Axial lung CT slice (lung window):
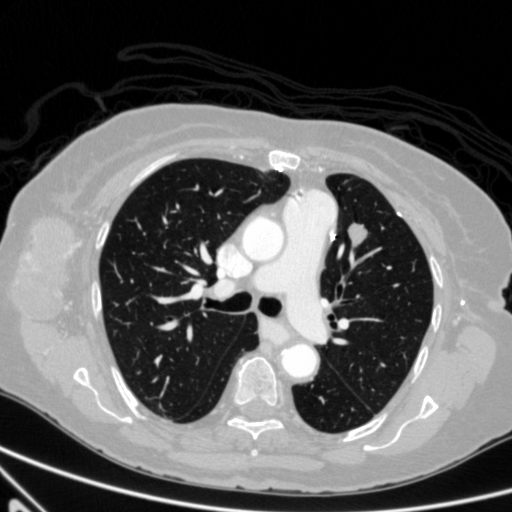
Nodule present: yes
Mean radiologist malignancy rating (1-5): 4